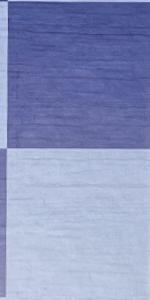
Label: Empty